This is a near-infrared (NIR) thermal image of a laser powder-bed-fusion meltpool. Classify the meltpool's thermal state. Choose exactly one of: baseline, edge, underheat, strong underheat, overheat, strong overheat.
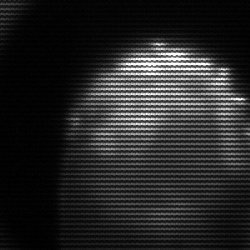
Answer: edge